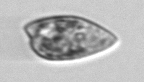
Label: Prorocentrum_dentatum